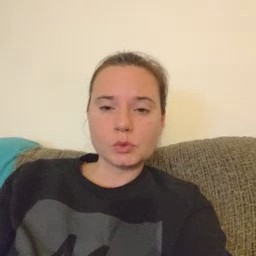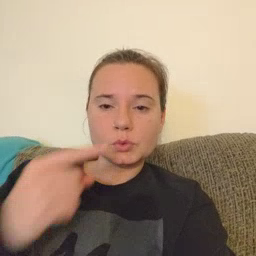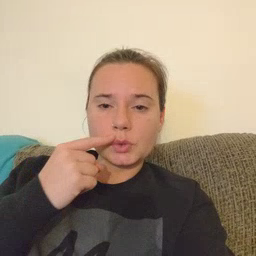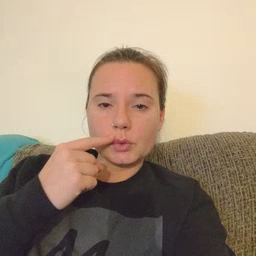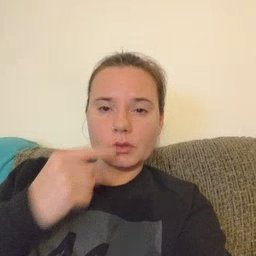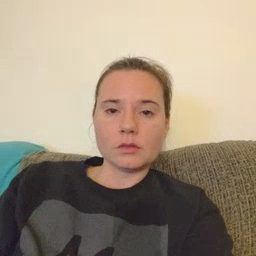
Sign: tooth